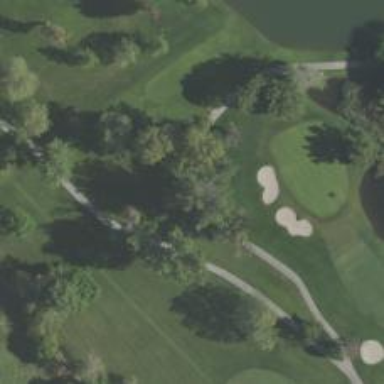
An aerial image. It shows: Path designated for golf carts.